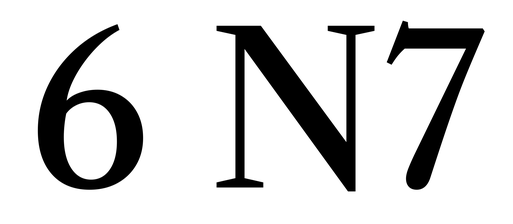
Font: LibreCaslonText_Regular